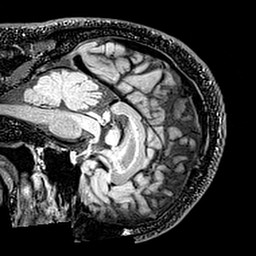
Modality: T2w
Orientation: sagittal
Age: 47
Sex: male
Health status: healthy
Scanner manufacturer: siemens
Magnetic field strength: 3 T
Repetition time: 5 s
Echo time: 0.396 s